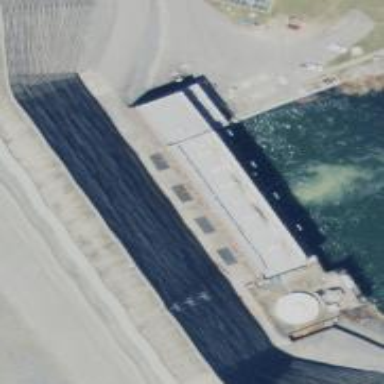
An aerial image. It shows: Hydro power generator utilizing water-storage as its method.